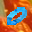
Label: 0